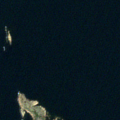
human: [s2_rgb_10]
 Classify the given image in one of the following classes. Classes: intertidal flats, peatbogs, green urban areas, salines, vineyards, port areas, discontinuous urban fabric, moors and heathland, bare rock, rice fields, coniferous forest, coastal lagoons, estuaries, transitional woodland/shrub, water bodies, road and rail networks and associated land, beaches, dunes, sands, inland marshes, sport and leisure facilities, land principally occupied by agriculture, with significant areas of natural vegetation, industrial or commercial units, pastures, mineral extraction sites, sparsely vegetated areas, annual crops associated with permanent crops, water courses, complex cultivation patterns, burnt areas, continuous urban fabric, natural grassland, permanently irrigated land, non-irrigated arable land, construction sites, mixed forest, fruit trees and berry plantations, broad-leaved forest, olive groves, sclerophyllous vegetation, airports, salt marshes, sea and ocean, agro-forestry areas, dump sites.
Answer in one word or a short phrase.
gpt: bare rock, sea and ocean